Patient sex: F
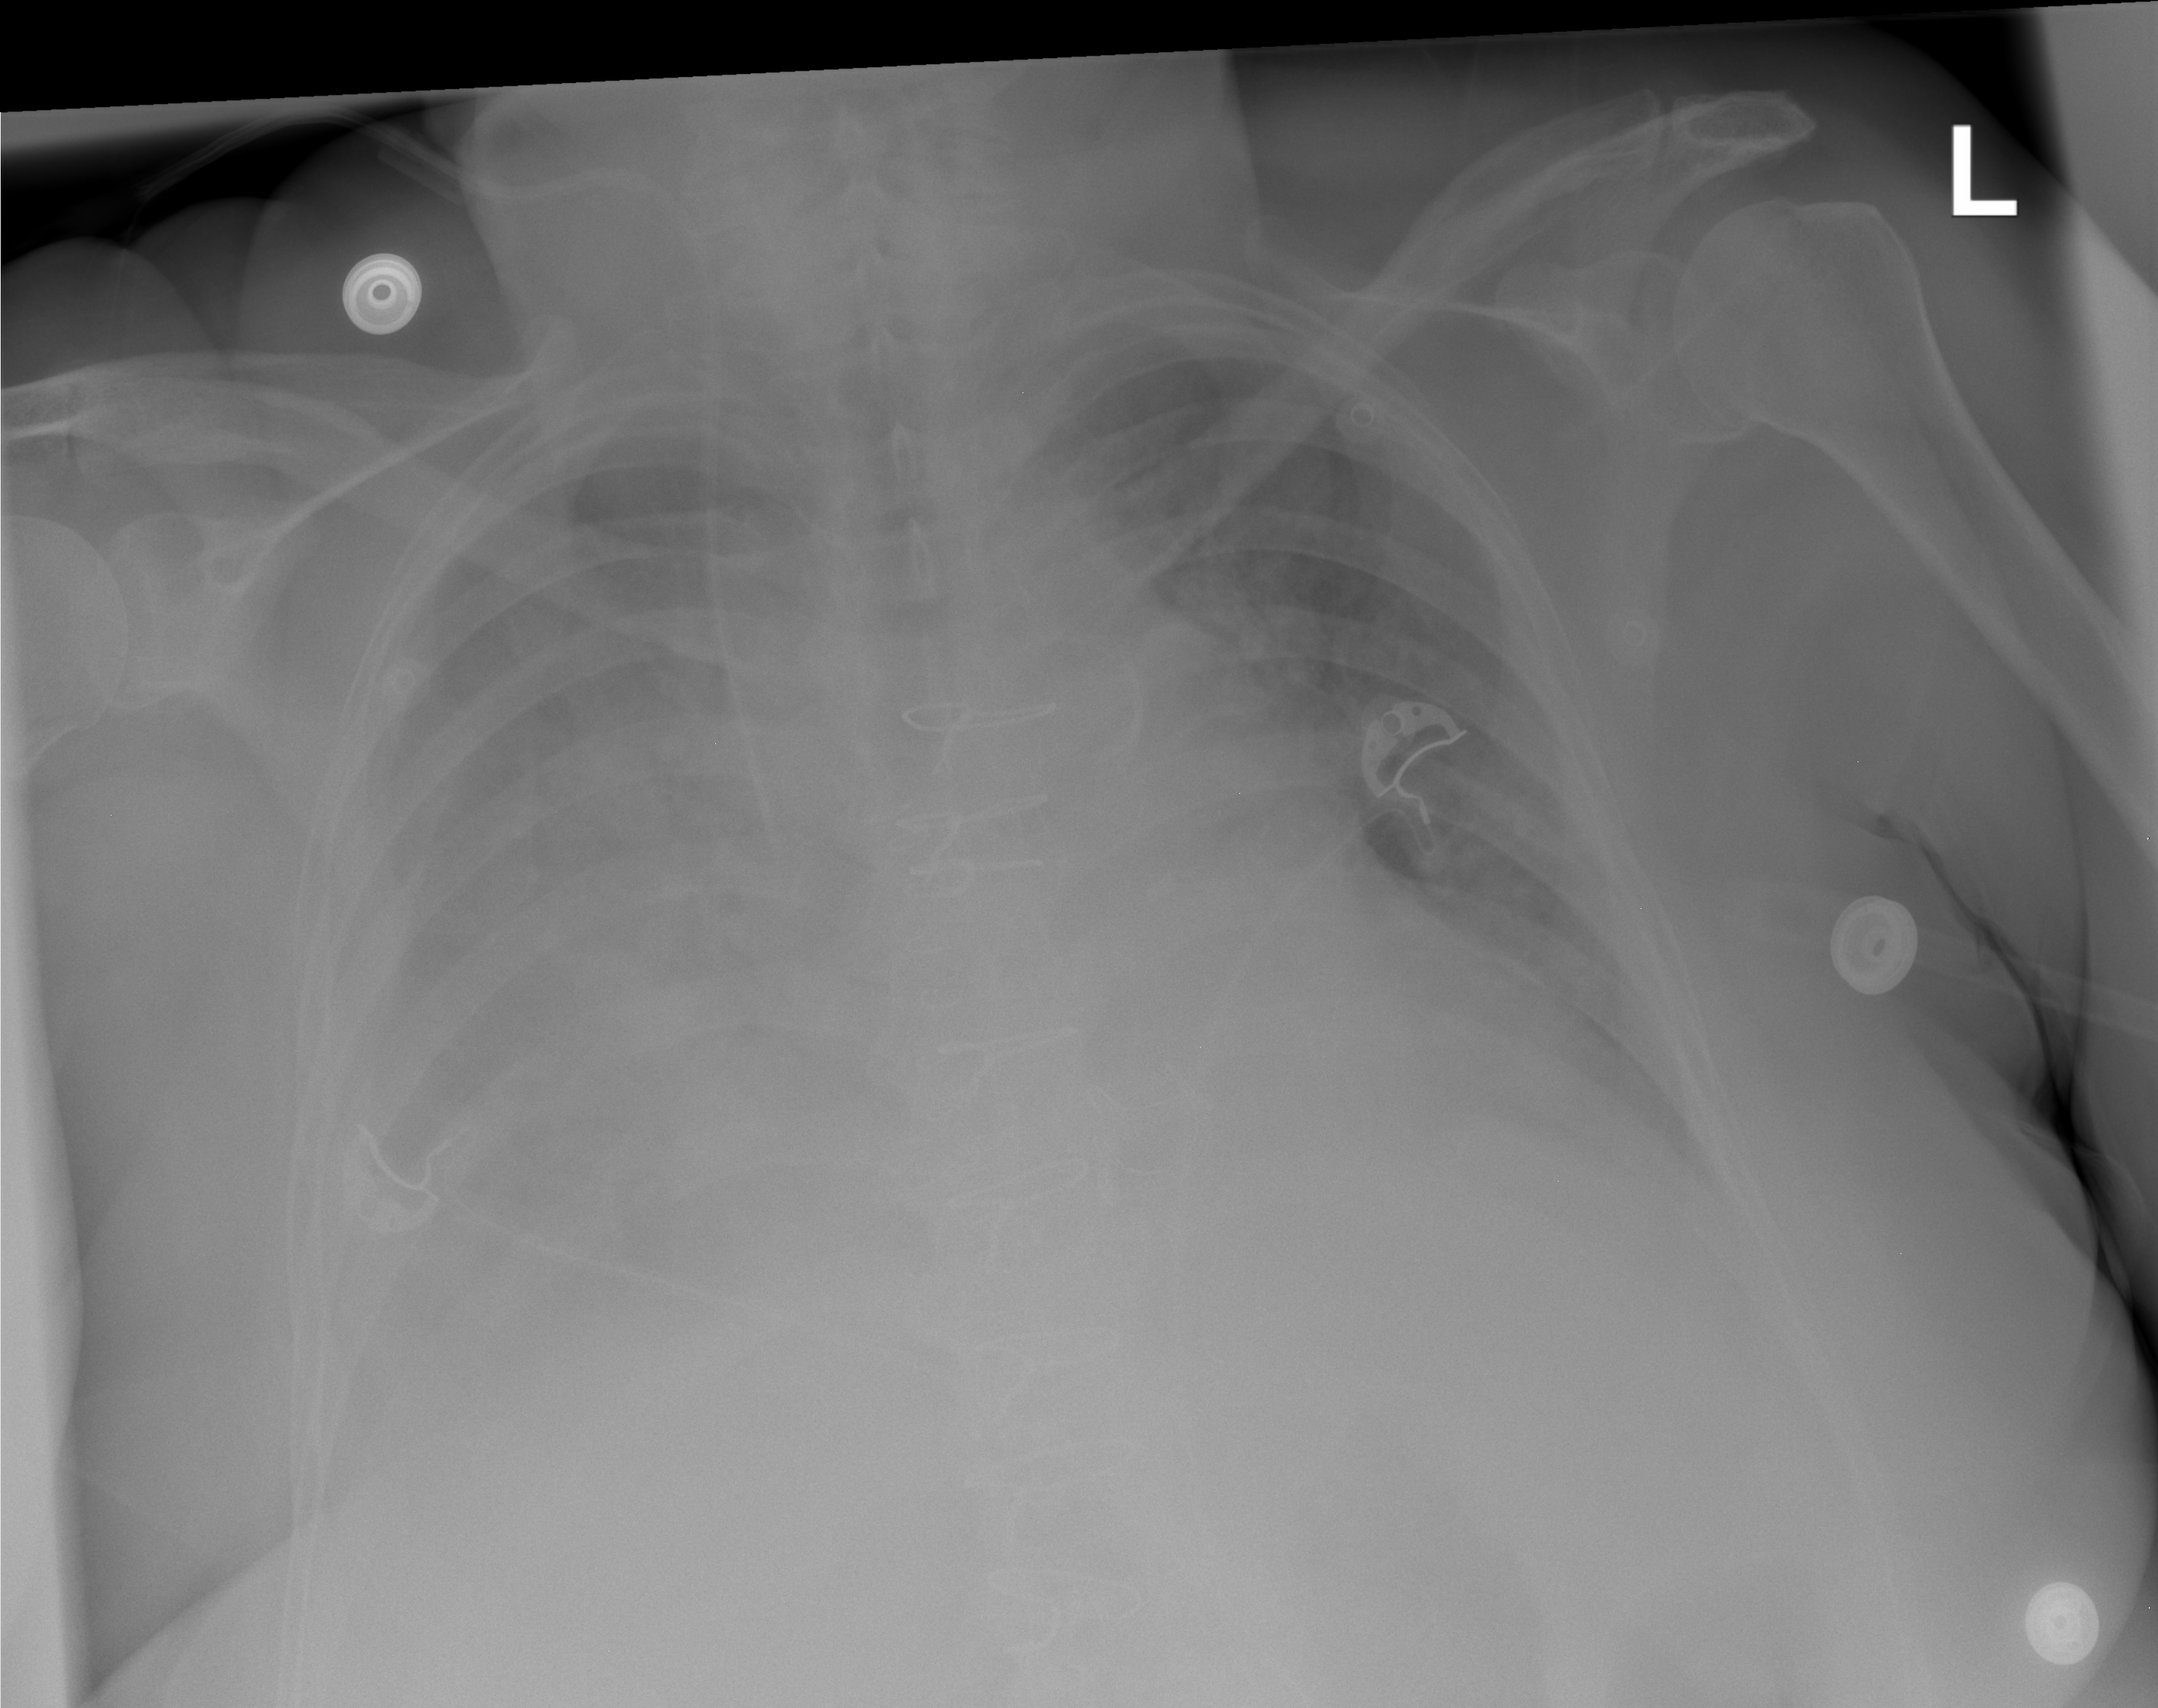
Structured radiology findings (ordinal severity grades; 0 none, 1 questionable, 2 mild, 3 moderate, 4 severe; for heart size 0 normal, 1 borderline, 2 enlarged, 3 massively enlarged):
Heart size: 2
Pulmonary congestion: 2
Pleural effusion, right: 4
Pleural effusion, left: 2
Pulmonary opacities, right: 2
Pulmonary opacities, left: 2
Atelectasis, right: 3
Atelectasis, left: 0